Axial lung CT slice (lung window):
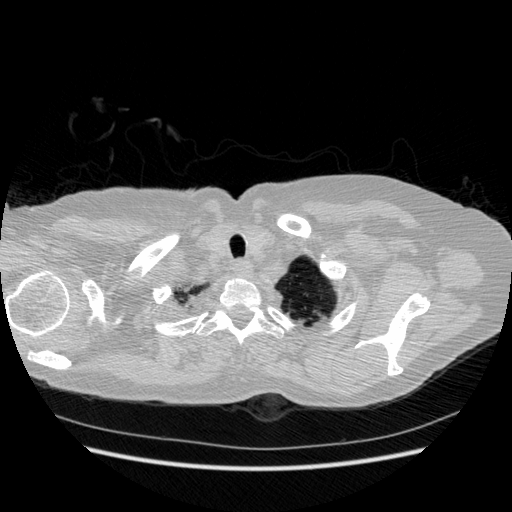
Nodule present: no